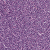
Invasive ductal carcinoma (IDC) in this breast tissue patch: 1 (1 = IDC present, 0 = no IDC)